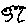
Label: tree